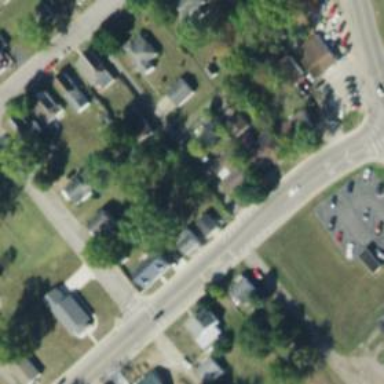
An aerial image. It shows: Alleyway designated as service road.